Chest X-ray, AP view. Patient: 53 years old, sex M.
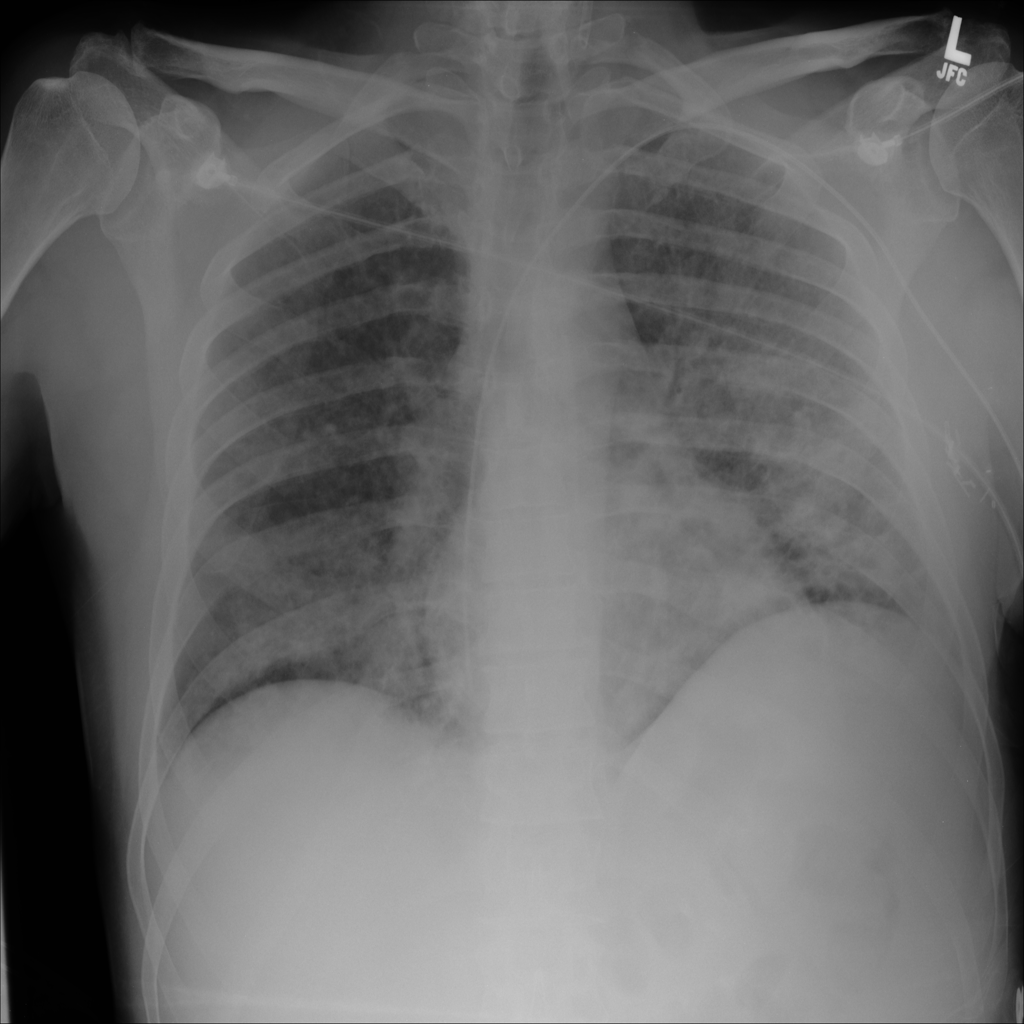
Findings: Infiltration